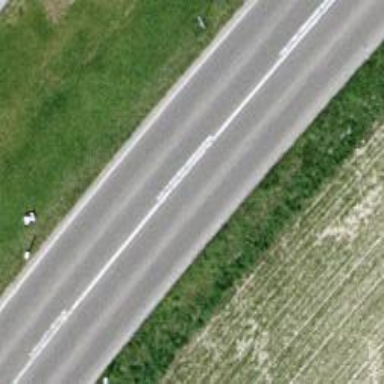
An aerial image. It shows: Secondary road with asphalt surface.